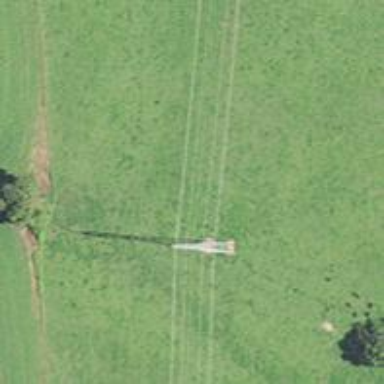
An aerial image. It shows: Power tower.